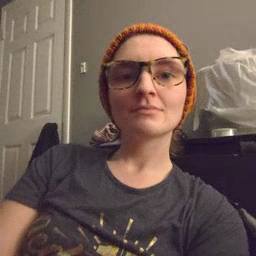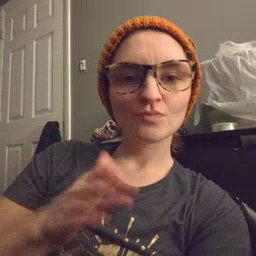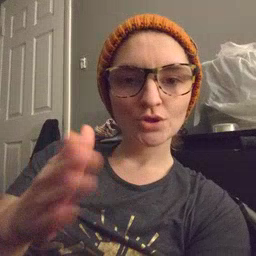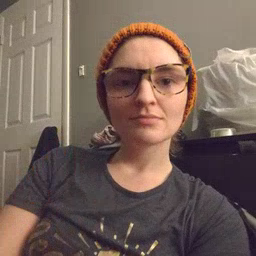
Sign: fish